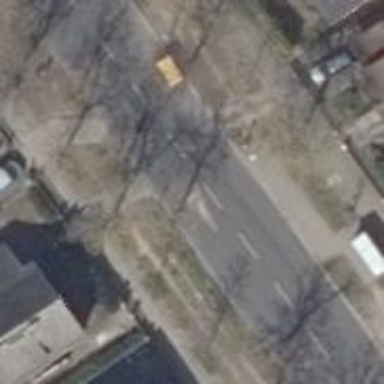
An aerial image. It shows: Public transport stop position.